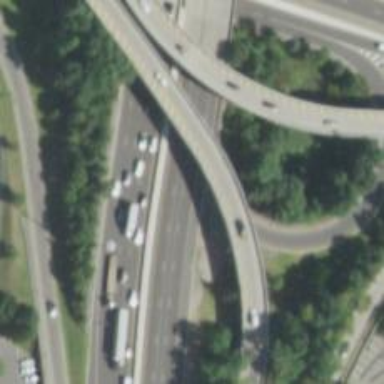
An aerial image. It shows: This image shows trunk highway that functions as expressway.